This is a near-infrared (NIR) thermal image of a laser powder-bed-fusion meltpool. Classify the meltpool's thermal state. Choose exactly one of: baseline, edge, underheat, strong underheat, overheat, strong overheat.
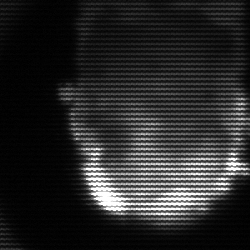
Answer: baseline